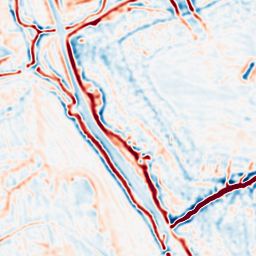
Category: multiscale
Decomposition family: log
Decomposition parameters: sigma: 2
Upsampling method: sinc_hamming
Upsampling parameters: scale: 4
kernel_size: 16
Upsampling scale: 4